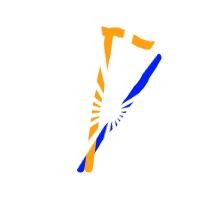
Shape: triangle